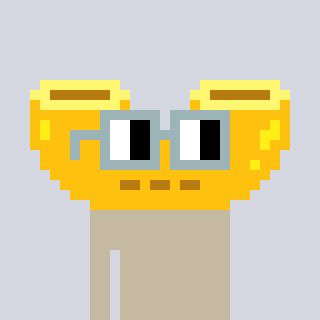
a pixel art character with square dark gray glasses, a macaroni-shaped head and a peachy-colored body on a cool background